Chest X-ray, AP view. Patient: 71 years old, sex F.
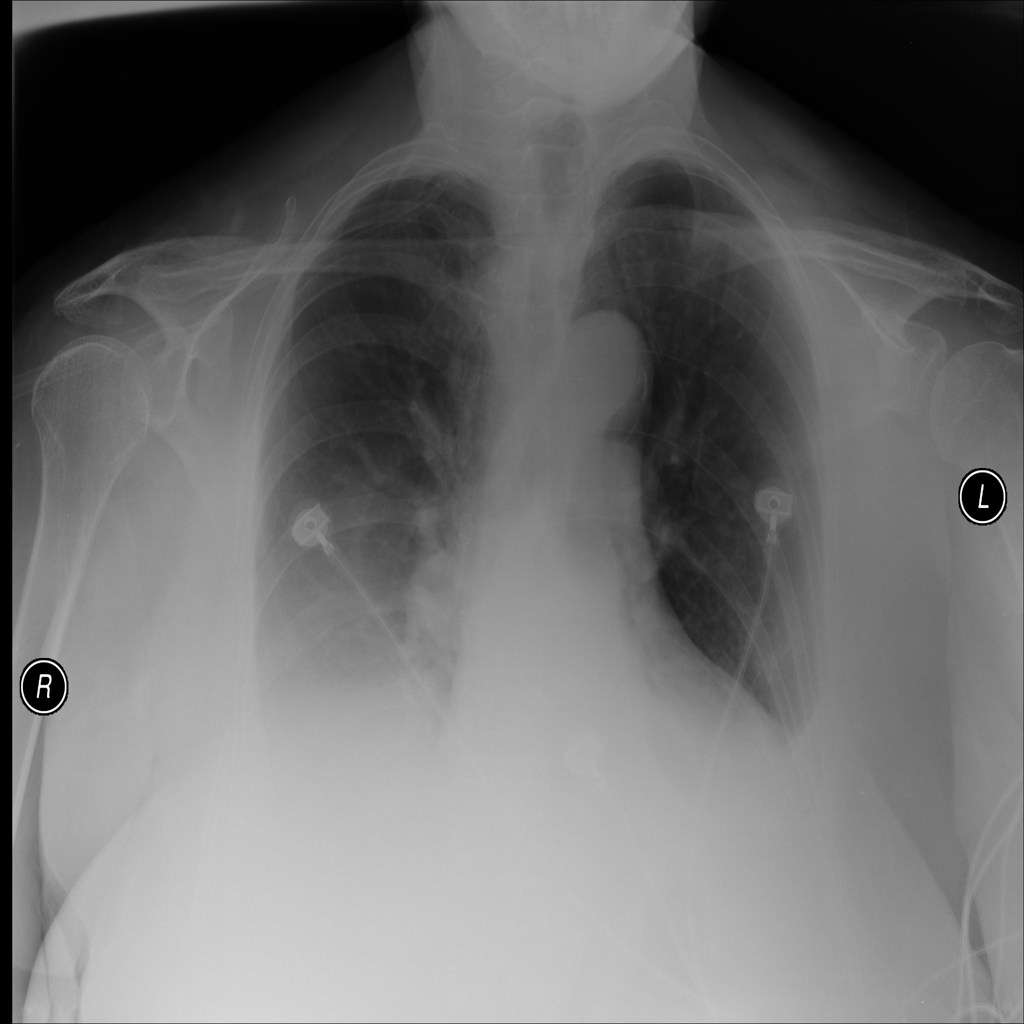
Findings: Atelectasis, Effusion